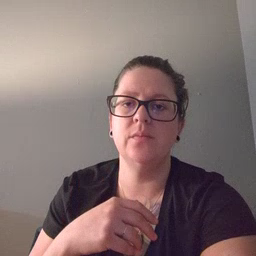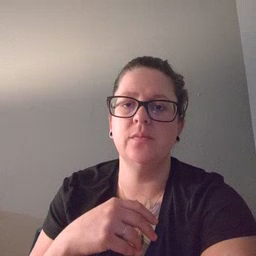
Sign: cute